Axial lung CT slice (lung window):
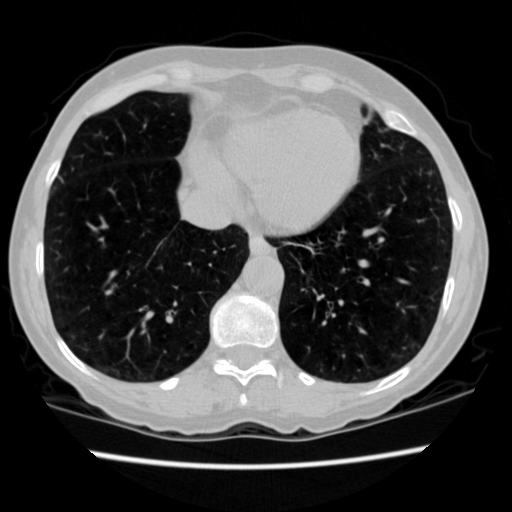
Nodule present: no